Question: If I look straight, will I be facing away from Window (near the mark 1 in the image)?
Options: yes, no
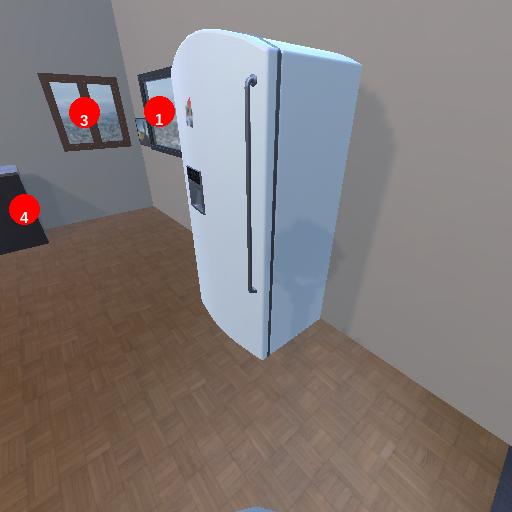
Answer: yes